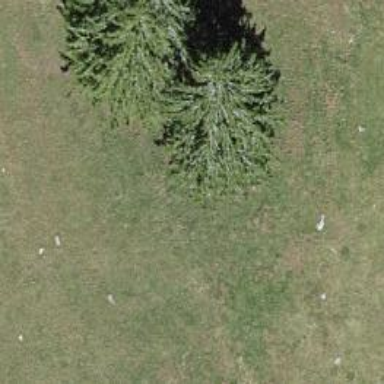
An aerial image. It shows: Evergreen needleleaved tree typically found in agricultural areas.